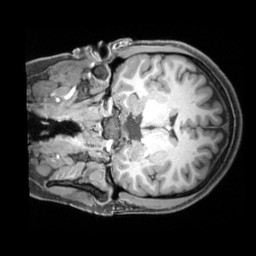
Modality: T1w
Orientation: coronal
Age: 23
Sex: female
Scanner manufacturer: siemens
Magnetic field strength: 3 T
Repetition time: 1.97 s
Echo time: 0.00206 s